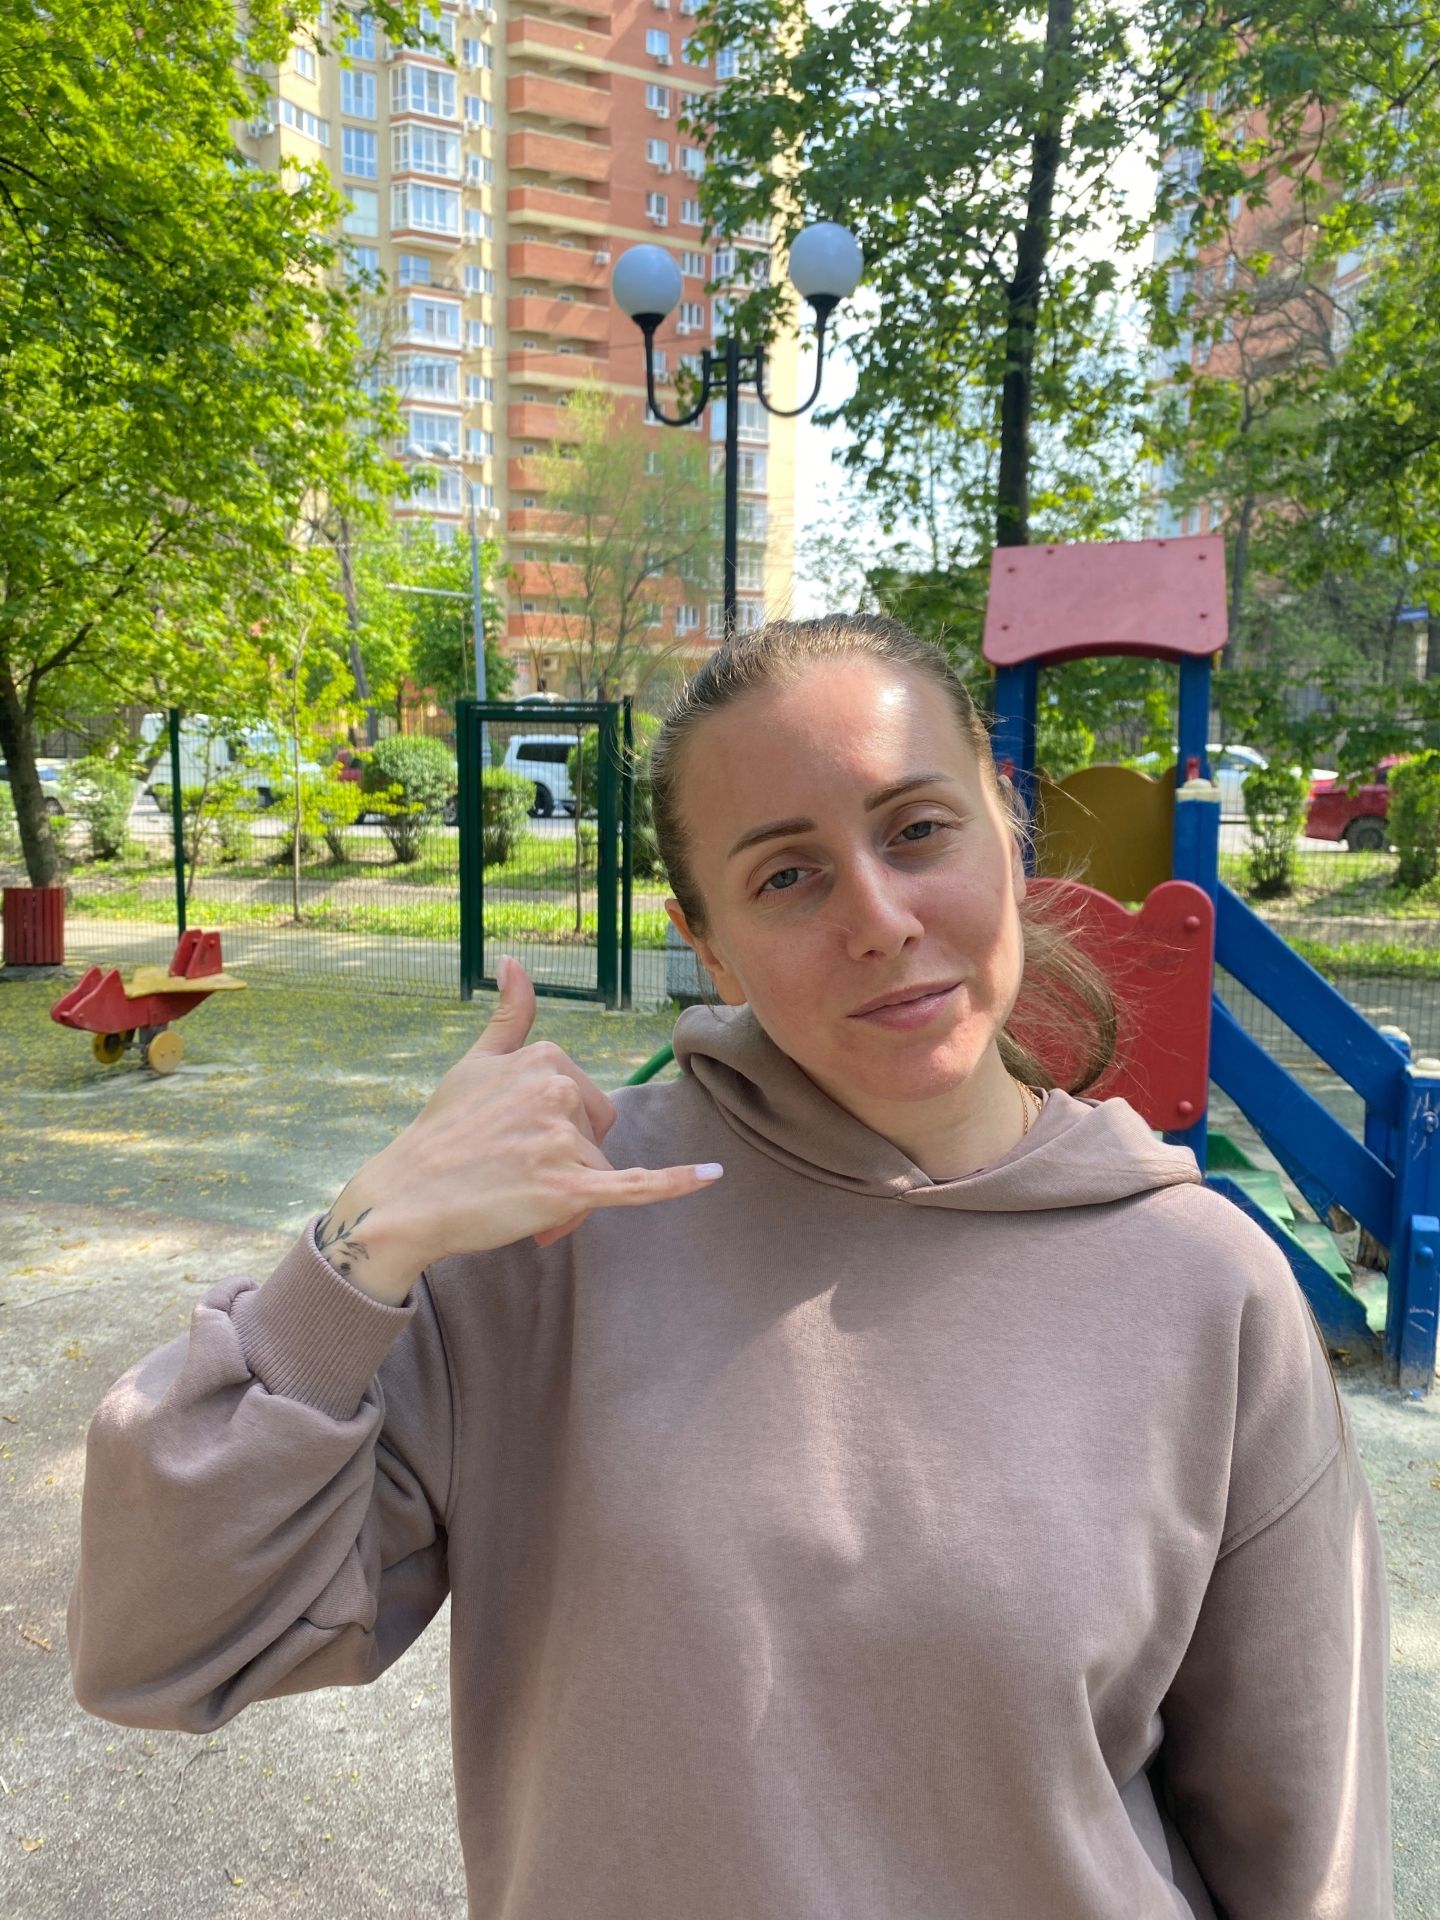
Label: clear